Field crop: maize
Growth stage: 2
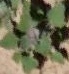
Species: chenopodium